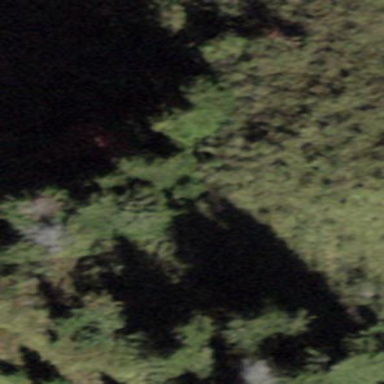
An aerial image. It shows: Forest area.